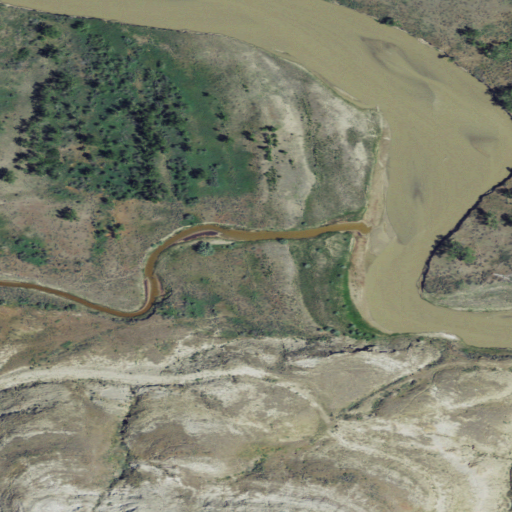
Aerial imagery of valley in Montana named Kennedy Coulee containing unknown, shrub, grassland, herbaceous wetlands, and open water